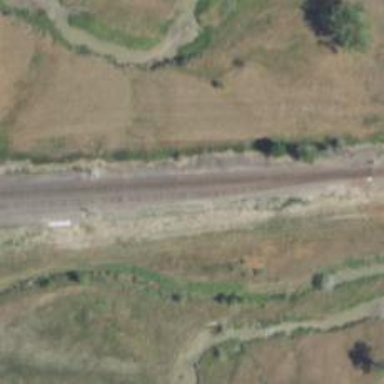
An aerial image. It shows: Railway siding for service.